Question: I am developing an App and I am using MQTT protocol supported by Paho library.
I am subscribing to 10 topics, and there will be a messgae(s) published for one at least one topic. now, when I get notified about the arrival of a new messae, how can i know to which topic it belongs?
:

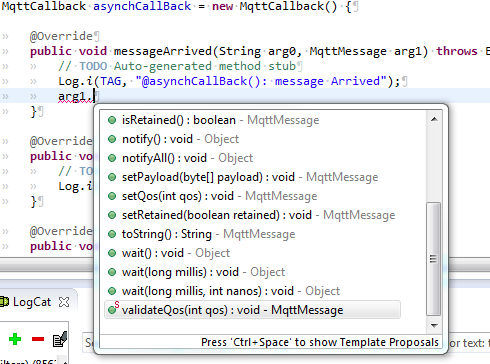
Answer: The object that you get when the message arrives should have a destination field which will contain the topic.